九年级 · 解析几何
如图, 直线 $y=-\frac{3}{4} x-3$ 交 $x$ 轴于点 $A$, 交 $y$ 轴于点 $B$, 点 $P$ 是 $x$ 轴上一动点, 以点 $P$ 为圆心, 以 1 个单位长度为半径作 $\odot P$, 当 $\odot P$ 与直线 $A B$ 相切时, 点 $P$ 的坐标是 \$ \qquad \$ .

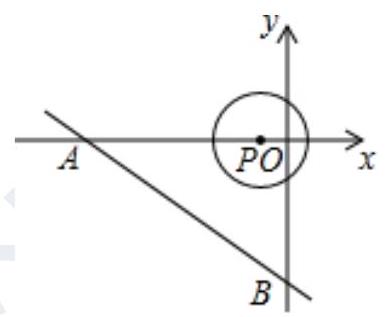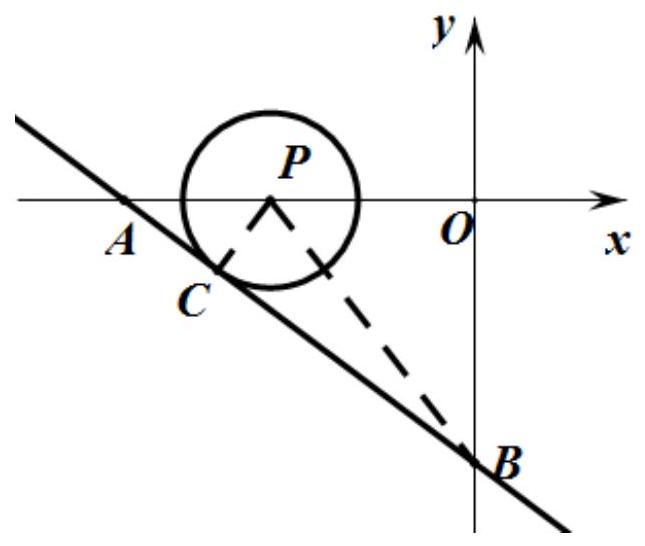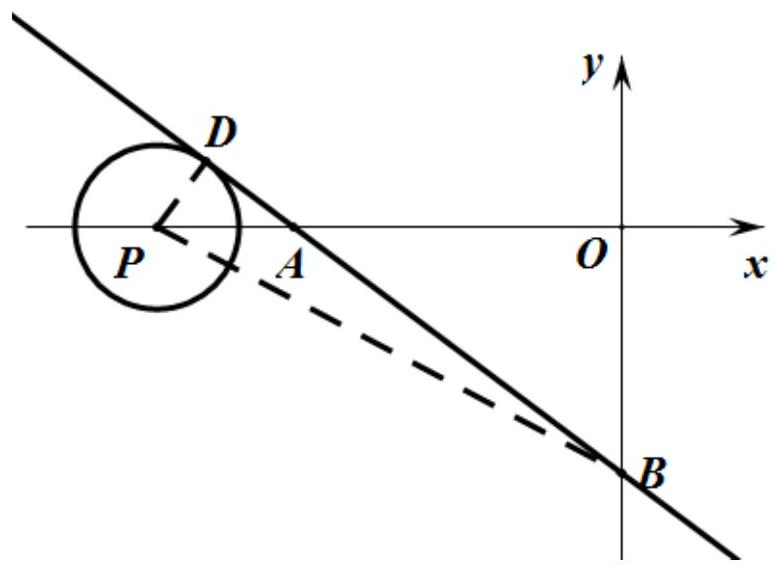
答案: $\left(-\frac{7}{3}, 0\right)$ 或 $\left(-\frac{17}{3}, 0\right)$
解析: $\because$ 直线 $y=-\frac{3}{4} x-3$ 交 $x$ 轴于点 $A$, 交 $y$ 轴于点 $B$,

$\therefore$ 令 $x=0$, 得 $y=-3$, 令 $y=0$, 得 $x=-4$,

$\therefore A(-4,0), B(0,-3)$,
$\therefore O A=4, O B=3$,

$\therefore A B=5$,

(1)如图, 当点 $P$ 在点 $A$ 右侧时,

设 $\odot P$ 与直线 $A B$ 相切于 $C$, 连接 $P C, P B$,

则 $P C \perp A B, P C=1$,

设 $O P=x$, 则 $A P=O A-O P=4-x$,

$\therefore S_{\triangle A P B}=\frac{1}{2} A P \cdot O B=\frac{1}{2} A B \cdot P C$,

即 $\frac{1}{2} \times 3(4-x)=\frac{1}{2} \times 5 \times 1$ ，

解得: $x=\frac{7}{3}, \quad \therefore P\left(-\frac{7}{3}, 0\right)$;

(2)如图, 当点 $P$ 在点 $A$ 左侧时,

设 $\odot P$ 与直线 $A B$ 相切于 $D$, 连接 $P D, P B$,

则 $P D \perp A B, P D=1$,

设 $O P=x$, 则 $A P=O P-A O=x-4$,
$\therefore S_{\triangle A P B}=\frac{1}{2} A P \cdot O B=\frac{1}{2} A B \cdot P D$,

即 $\frac{1}{2} \times 3(x-4)=\frac{1}{2} \times 5 \times 1$ ，

解得: $x=\frac{17}{3}, \therefore P\left(-\frac{17}{3}, 0\right)$;

综上所述, 点 $P$ 的坐标为 $\left(-\frac{7}{3}, 0\right)$ 或 $\left(-\frac{17}{3}, 0\right)$,

故答案为 $\left(-\frac{7}{3}, 0\right)$ 或 $\left(-\frac{17}{3}, 0\right)$.